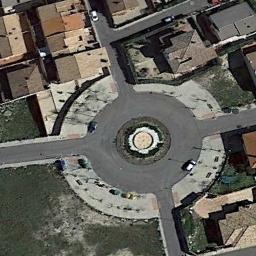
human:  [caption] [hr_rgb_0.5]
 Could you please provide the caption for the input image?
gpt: There are several vehicles on the road at the roundabout of four roads, Many buildings and a large lawn around the roundabout .

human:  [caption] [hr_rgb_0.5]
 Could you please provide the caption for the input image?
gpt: The roundabout with four exits and entrances is in the residential area .

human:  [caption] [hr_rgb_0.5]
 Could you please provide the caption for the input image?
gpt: The roundabout is on the grass next to buildings .

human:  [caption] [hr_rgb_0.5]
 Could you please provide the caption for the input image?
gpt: There are several buildings of different shapes and sizes beside the roundabout .

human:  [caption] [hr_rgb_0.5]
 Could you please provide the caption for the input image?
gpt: There are some buildings around the roundabout .